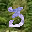
Label: 3